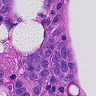
Metastatic tissue present: yes